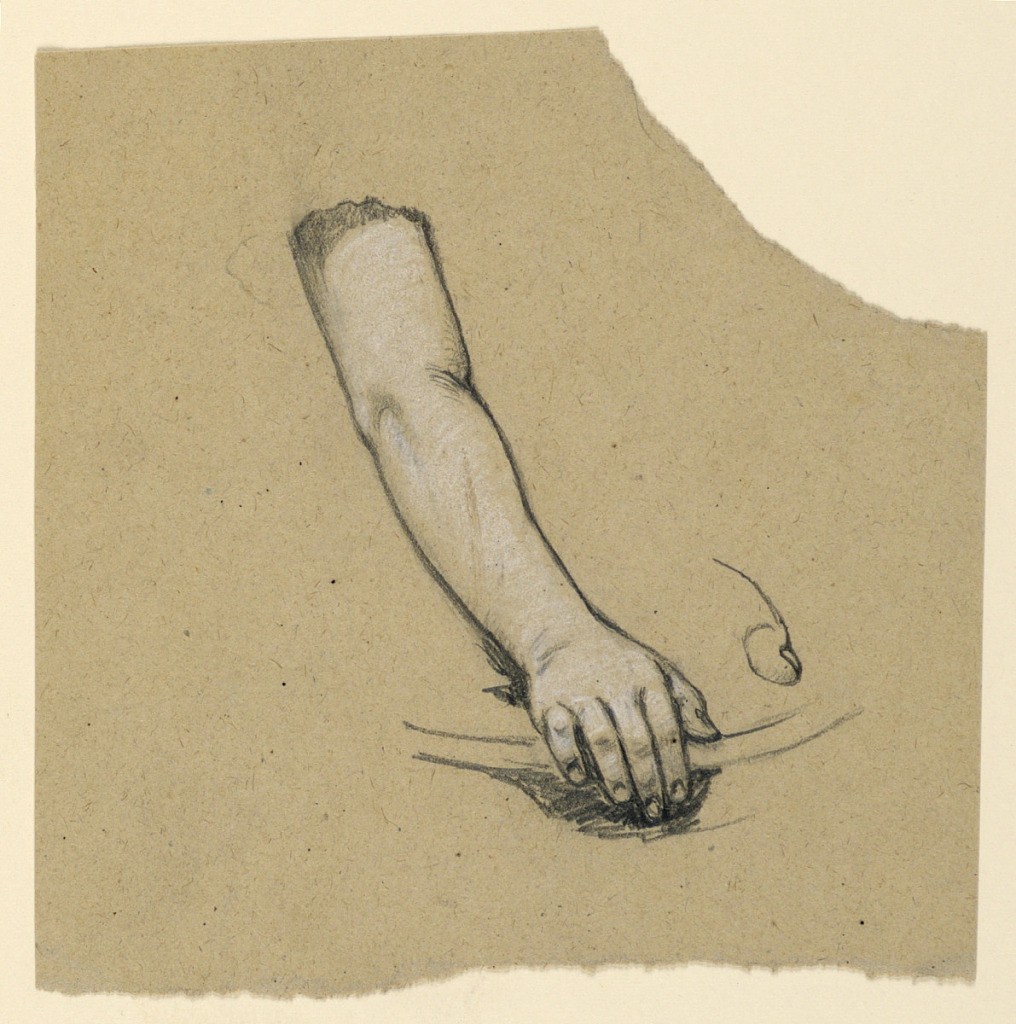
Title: study of hand to mid bicep
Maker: Elihu Vedder, American, 1836 – 1923
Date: ca. 1890
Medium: Pencil, white chalk on tan paper
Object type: Drawing
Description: Woman's hand and arm, detail of thumb to the right